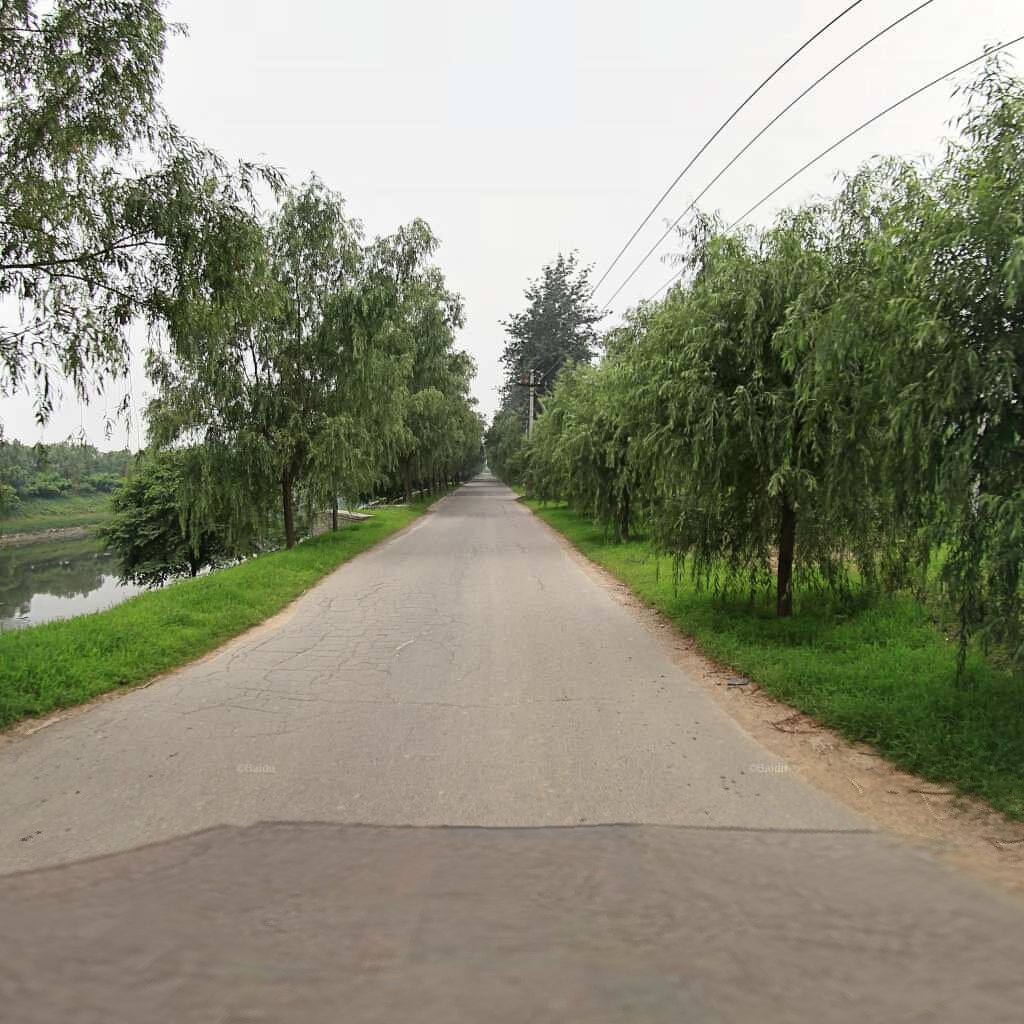
Region: Chaoyang
Road damage annotations: alligator crack